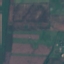
Land use / land cover: Pasture